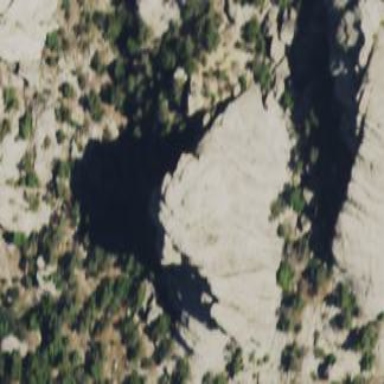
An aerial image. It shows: Natural rock formation.